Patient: sex F, age 54
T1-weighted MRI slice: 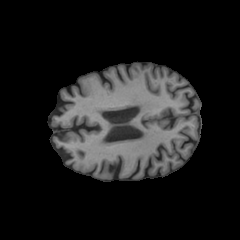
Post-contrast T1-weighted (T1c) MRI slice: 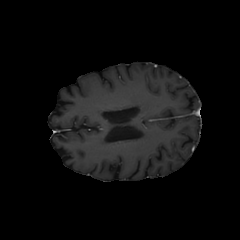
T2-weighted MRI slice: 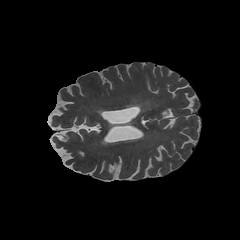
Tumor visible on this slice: no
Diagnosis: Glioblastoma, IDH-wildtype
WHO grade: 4